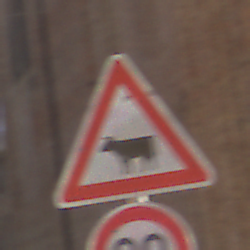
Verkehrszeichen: ViehtriebRechts
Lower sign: Geschwindigkeit30
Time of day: MorningAfternoon
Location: Outdoor (Urban)
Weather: Clear
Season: NotSpecified
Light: Natural